Question: Ok, I've got a bar chart.
And it basically works... but the labels on the y-axis are kinda long and wrap and then run into each other.
I've tried changing the css, but it gets overidden by JS.
I tried scanning thru the jqplot library to find out where it happens but i got lost.
Any ideas? is there just an option i can set?
You can see here:

Here is my html file:
'''
<html>
<head>
<!--[if lt IE 9]><script language="javascript" type="text/javascript" src="excanvas.js"></script><![endif]-->
<script language="javascript" type="text/javascript" src="jquery.min.js"></script>
<script language="javascript" type="text/javascript" src="jquery.jqplot.min.js"></script>
<script language="javascript" type="text/javascript" src="jqplot.barRenderer.min.js"></script>
<script language="javascript" type="text/javascript" src="jqplot.categoryAxisRenderer.js"></script>
<link rel="stylesheet" type="text/css" href="jquery.jqplot.css" />
<script>
$(function() {
graph_me('chart1',[ 'This is a label', 'This is another label..', 'Is this too long? This looks like it might break','Im not sure, but '], [40, 20, 5, 1]);
});
function graph_me(div_name, labels_in, values_in) {
var labels = labels_in.reverse();
var values = values_in.reverse();
$.jqplot(div_name, [values], {
series:[{
renderer:$.jqplot.BarRenderer,
rendererOptions: {
barDirection: 'horizontal',
varyBarColor: true
}
}
],
axes: {
yaxis: {
renderer: $.jqplot.CategoryAxisRenderer,
ticks: labels,
tickOptions: {
showGridline: false,
markSize: 0
}
}
}
});
}
</script>
</head>
<body>
<div id="chart1" style="height:400px;width:500px; margin: 0 auto;"></div>
</body>
</html>
'''
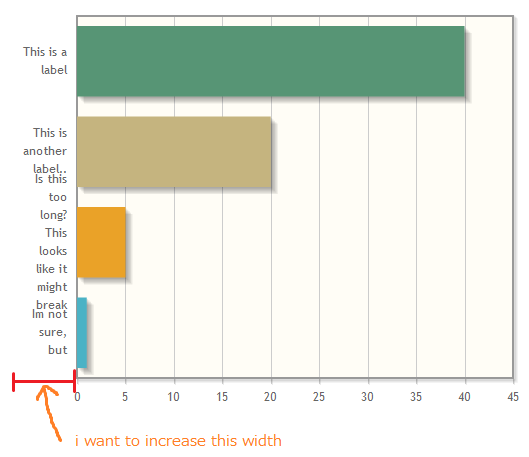
Answer: You could try this in your css:
'''
.jqplot-yaxis {
margin-left:-80px !important;
width:80px !important;
}
'''